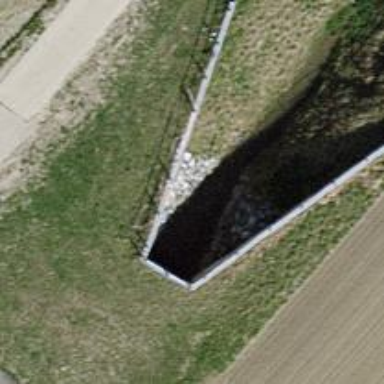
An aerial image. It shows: Culvert tunnel.